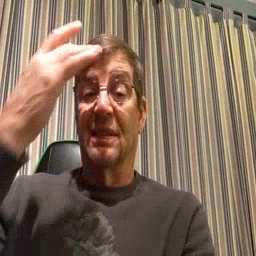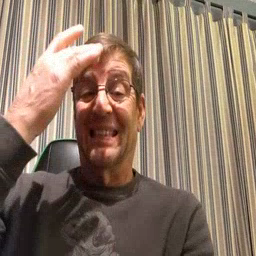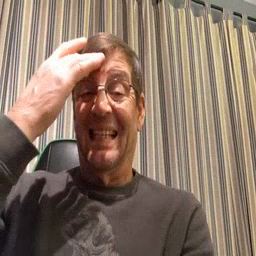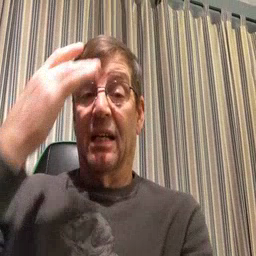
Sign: sick